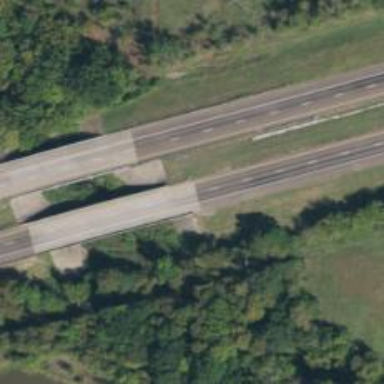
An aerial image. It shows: Bridge for trunk highway with expressway access.